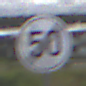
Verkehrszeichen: EndeGeschwindigkeit50
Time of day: MorningAfternoon
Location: Outdoor (Suburban)
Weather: PartlyCloudy
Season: NotSpecified
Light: Natural